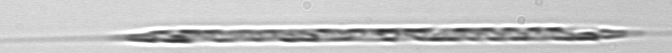
Label: Rhizosolenia